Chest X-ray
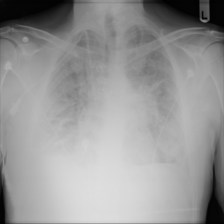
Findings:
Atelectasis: negative
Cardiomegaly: negative
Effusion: negative
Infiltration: positive
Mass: positive
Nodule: negative
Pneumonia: negative
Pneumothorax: negative
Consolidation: negative
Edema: positive
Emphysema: negative
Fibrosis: negative
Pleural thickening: negative
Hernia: negative